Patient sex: M
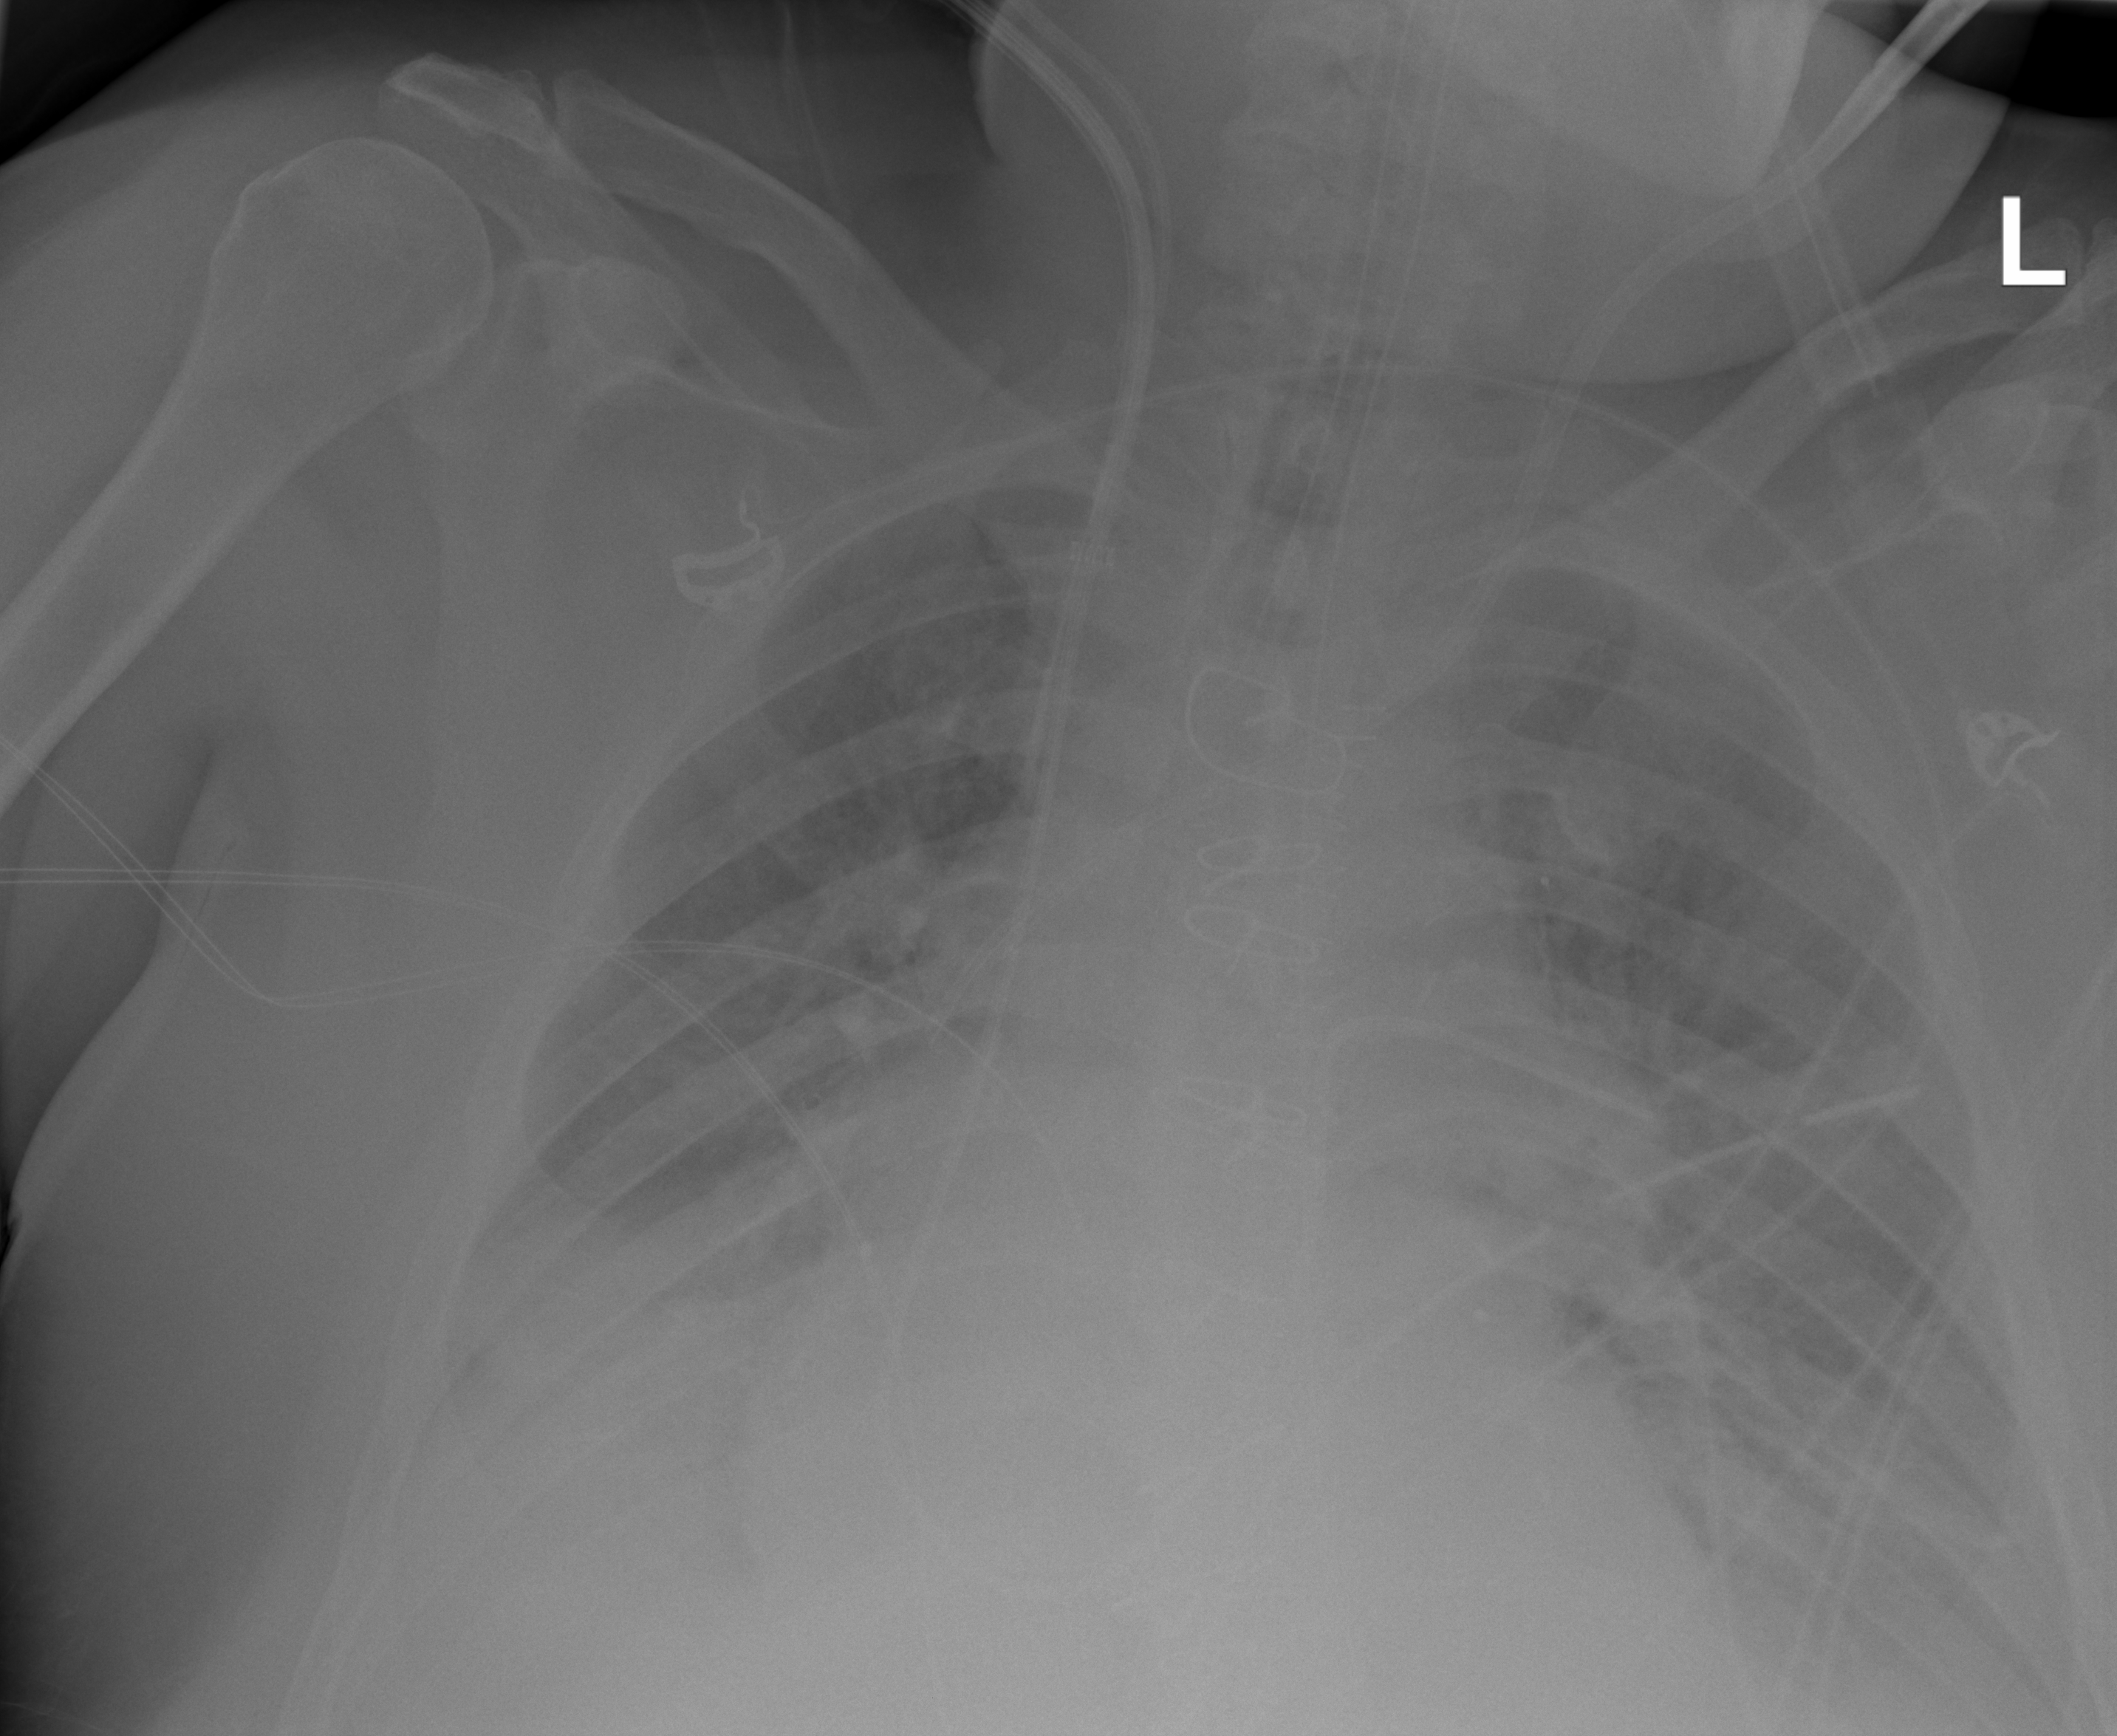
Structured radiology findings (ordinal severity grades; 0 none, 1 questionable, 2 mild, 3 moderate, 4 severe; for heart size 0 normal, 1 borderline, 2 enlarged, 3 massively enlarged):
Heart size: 2
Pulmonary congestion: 2
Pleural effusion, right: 2
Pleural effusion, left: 2
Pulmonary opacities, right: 2
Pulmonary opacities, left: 2
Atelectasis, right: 2
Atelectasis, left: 2